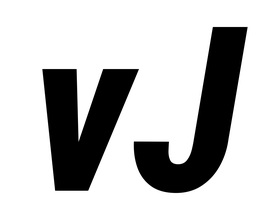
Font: Roboto-Italic_Condensed_ExtraBold_Italic